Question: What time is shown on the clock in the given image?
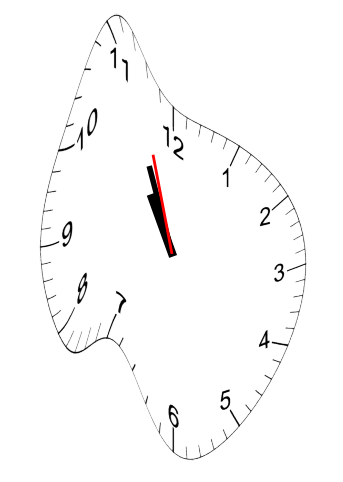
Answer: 10:55:57